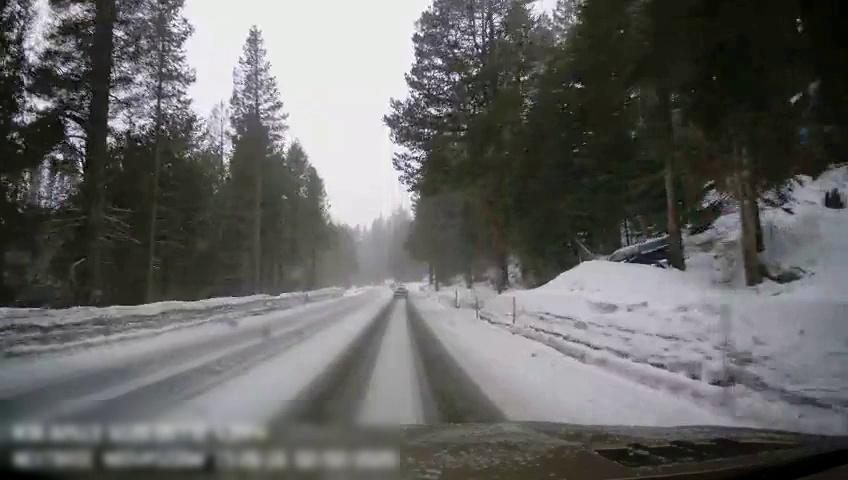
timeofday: Day
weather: Snowy
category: Drivable Space
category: Vehicles | SUV